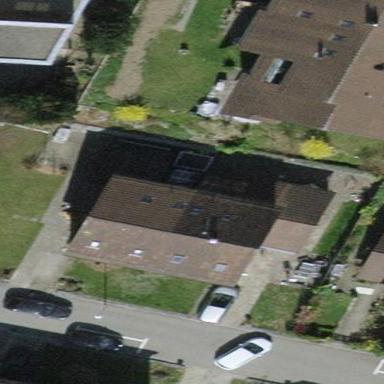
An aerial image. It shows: Semi-detached house.